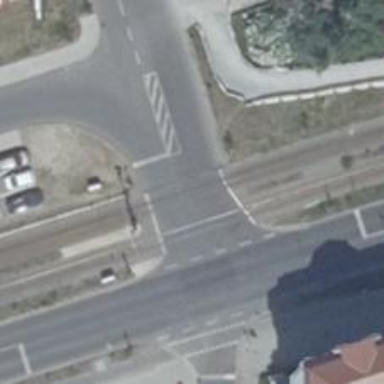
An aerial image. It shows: Level crossing with lights on the railway.